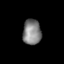
Tissue: lung
Cell type: Epithelial cells
Senescence score: 0.2054
Nuclear area (px): 459
Mean DAPI intensity: 129.571